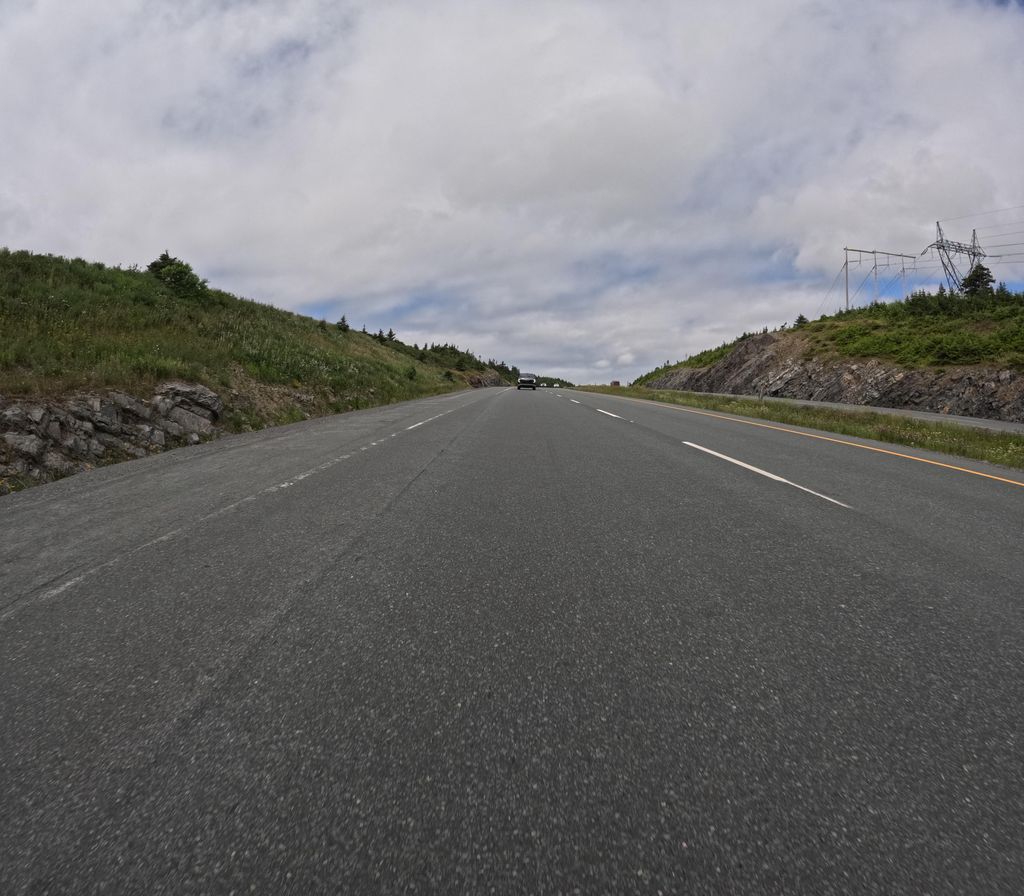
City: st_johns